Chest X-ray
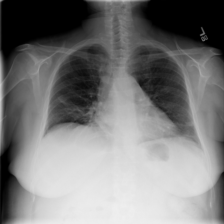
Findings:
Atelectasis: negative
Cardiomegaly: negative
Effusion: negative
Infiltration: negative
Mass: negative
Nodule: negative
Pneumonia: negative
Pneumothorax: negative
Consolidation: negative
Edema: negative
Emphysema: negative
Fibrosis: negative
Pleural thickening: negative
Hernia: negative